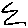
Label: zigzag